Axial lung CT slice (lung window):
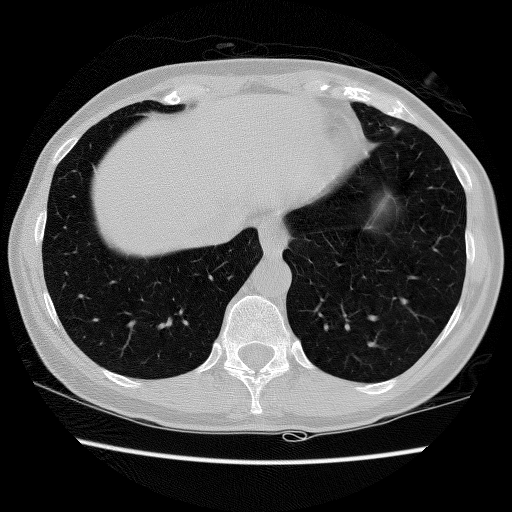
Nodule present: no